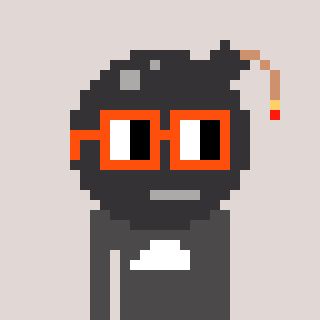
a pixel art character with square orange glasses, a bomb-shaped head and a grayscale-colored body on a warm background